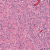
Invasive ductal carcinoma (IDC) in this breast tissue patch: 1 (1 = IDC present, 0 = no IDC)